Field crop: maize
Growth stage: 2
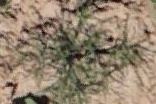
Species: salsola